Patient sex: F
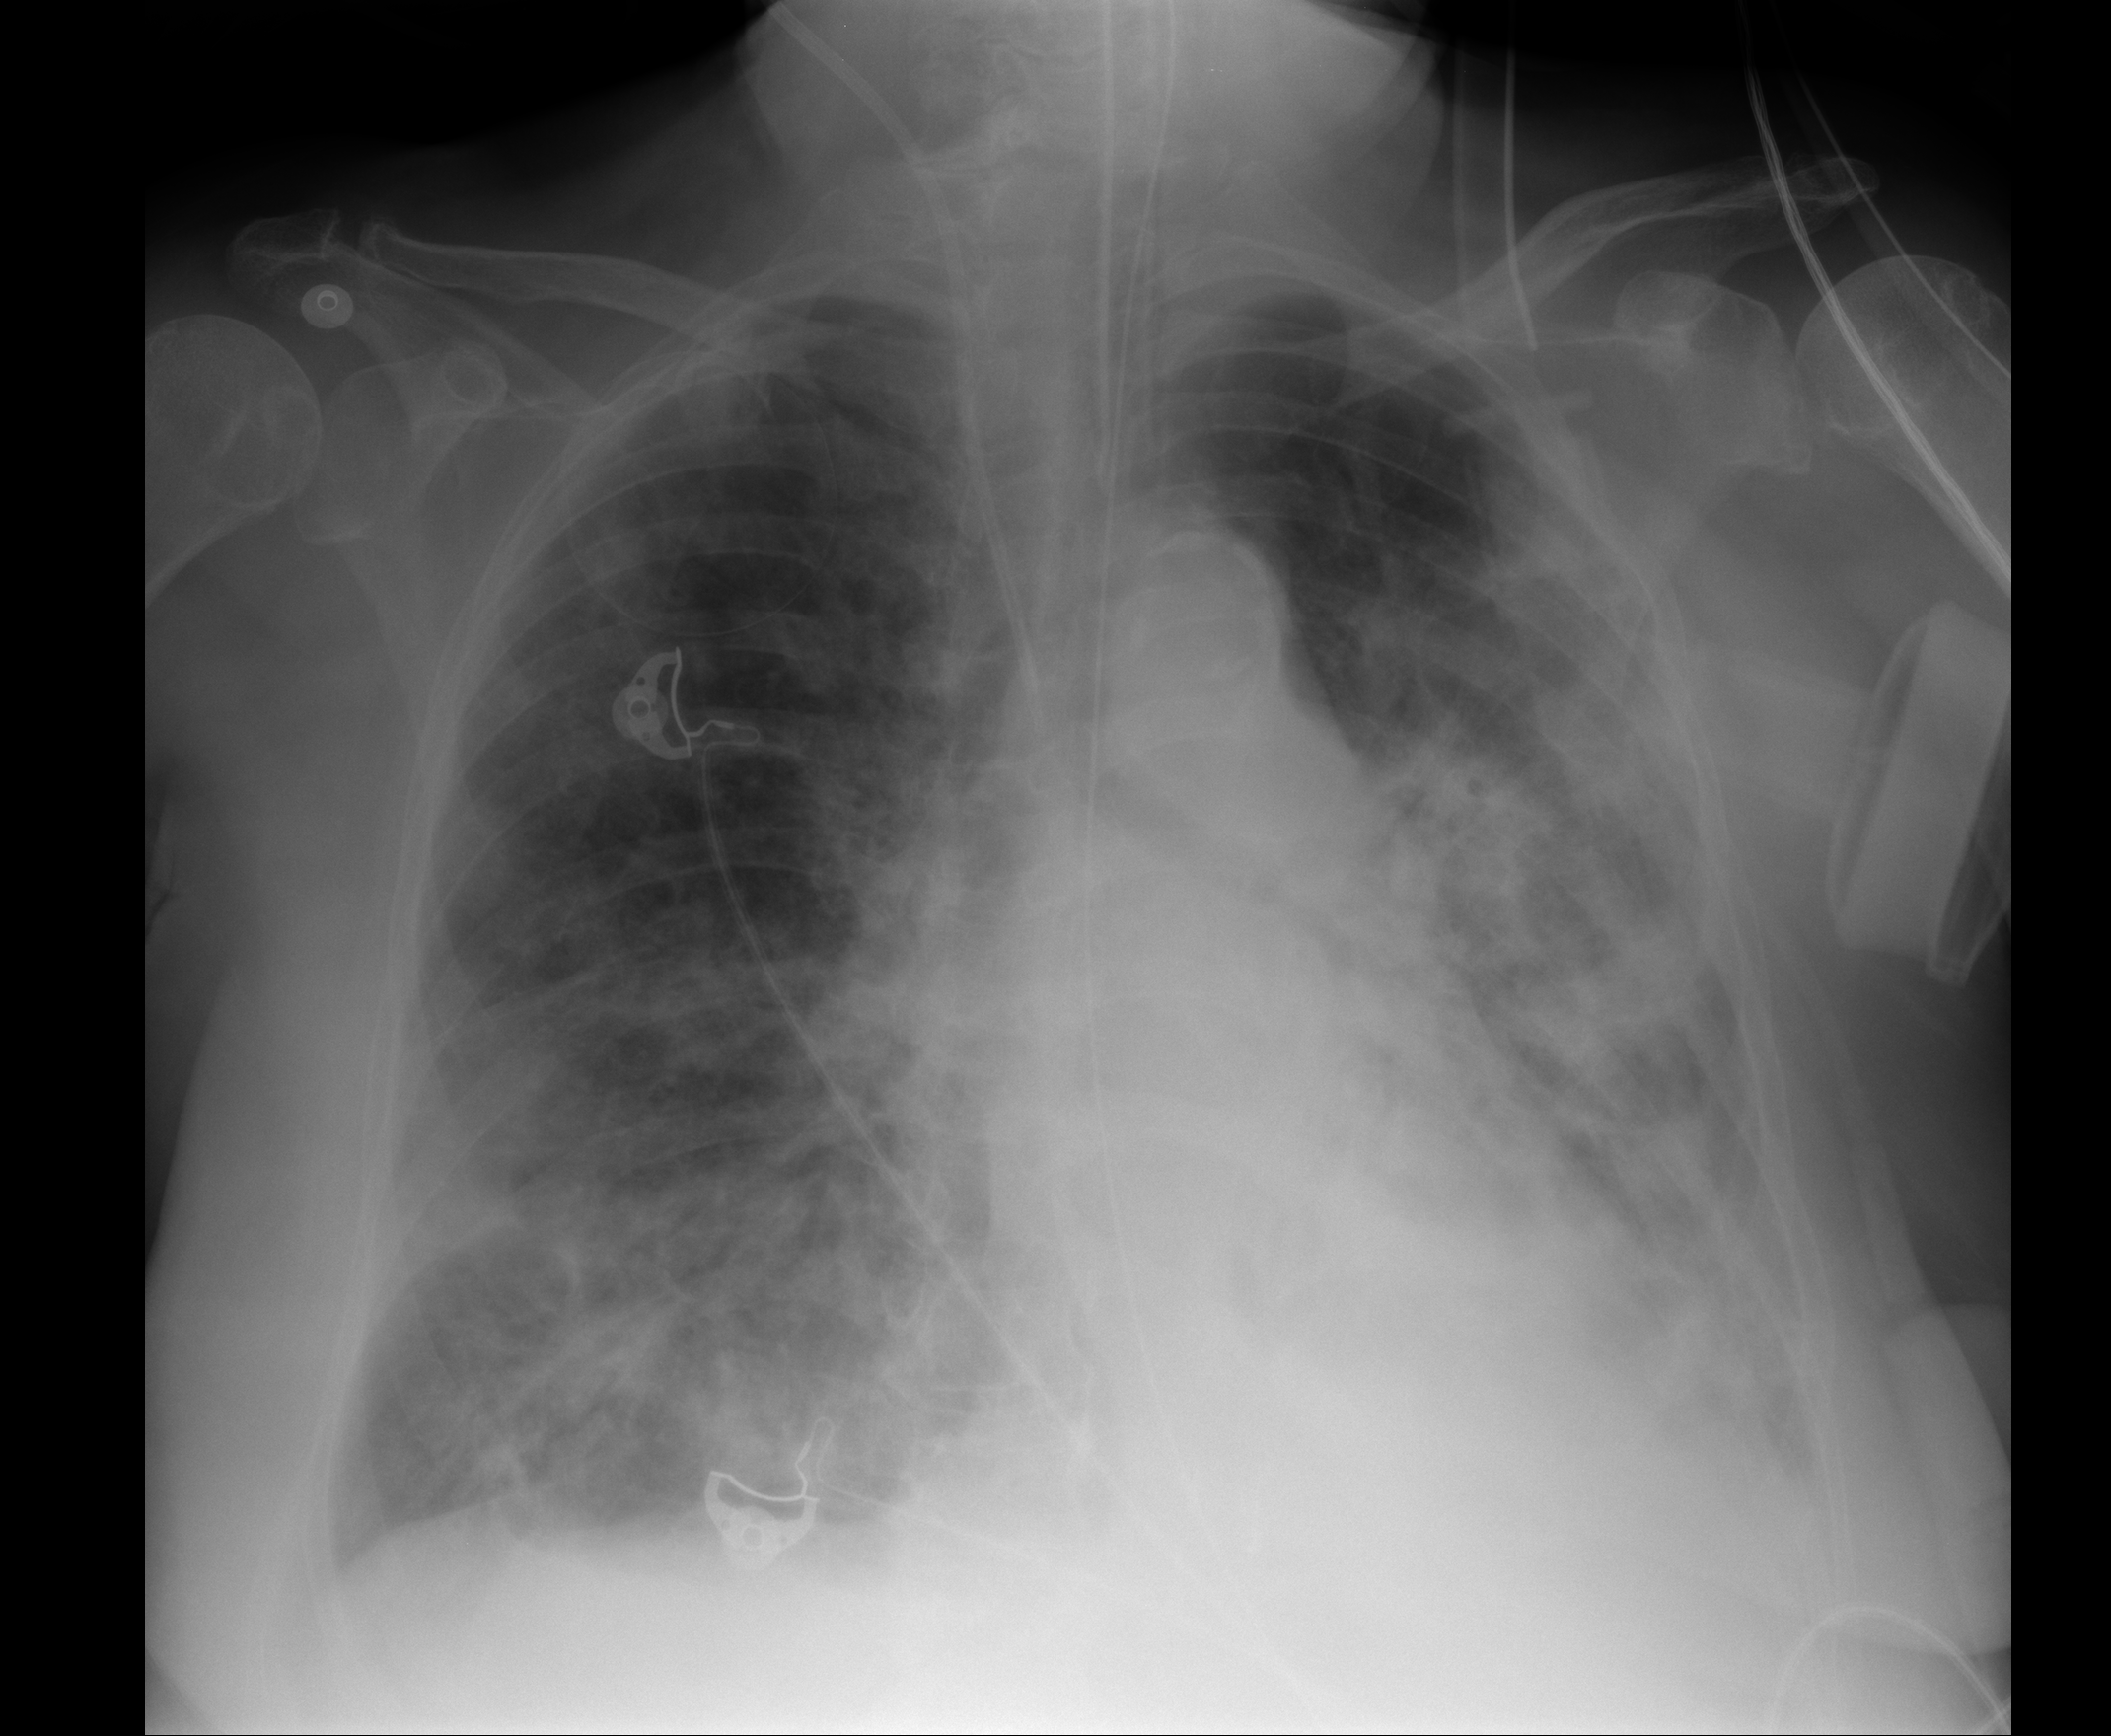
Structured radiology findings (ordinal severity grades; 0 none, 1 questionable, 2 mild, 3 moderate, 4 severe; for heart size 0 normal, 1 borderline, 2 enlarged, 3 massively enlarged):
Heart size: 0
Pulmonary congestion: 1
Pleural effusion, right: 2
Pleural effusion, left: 2
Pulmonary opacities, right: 3
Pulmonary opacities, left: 3
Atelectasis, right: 2
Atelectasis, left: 3